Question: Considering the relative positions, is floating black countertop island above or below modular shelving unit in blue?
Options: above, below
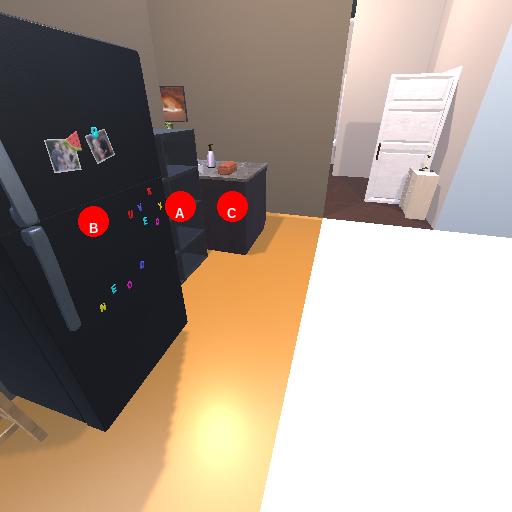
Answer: above